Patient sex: F
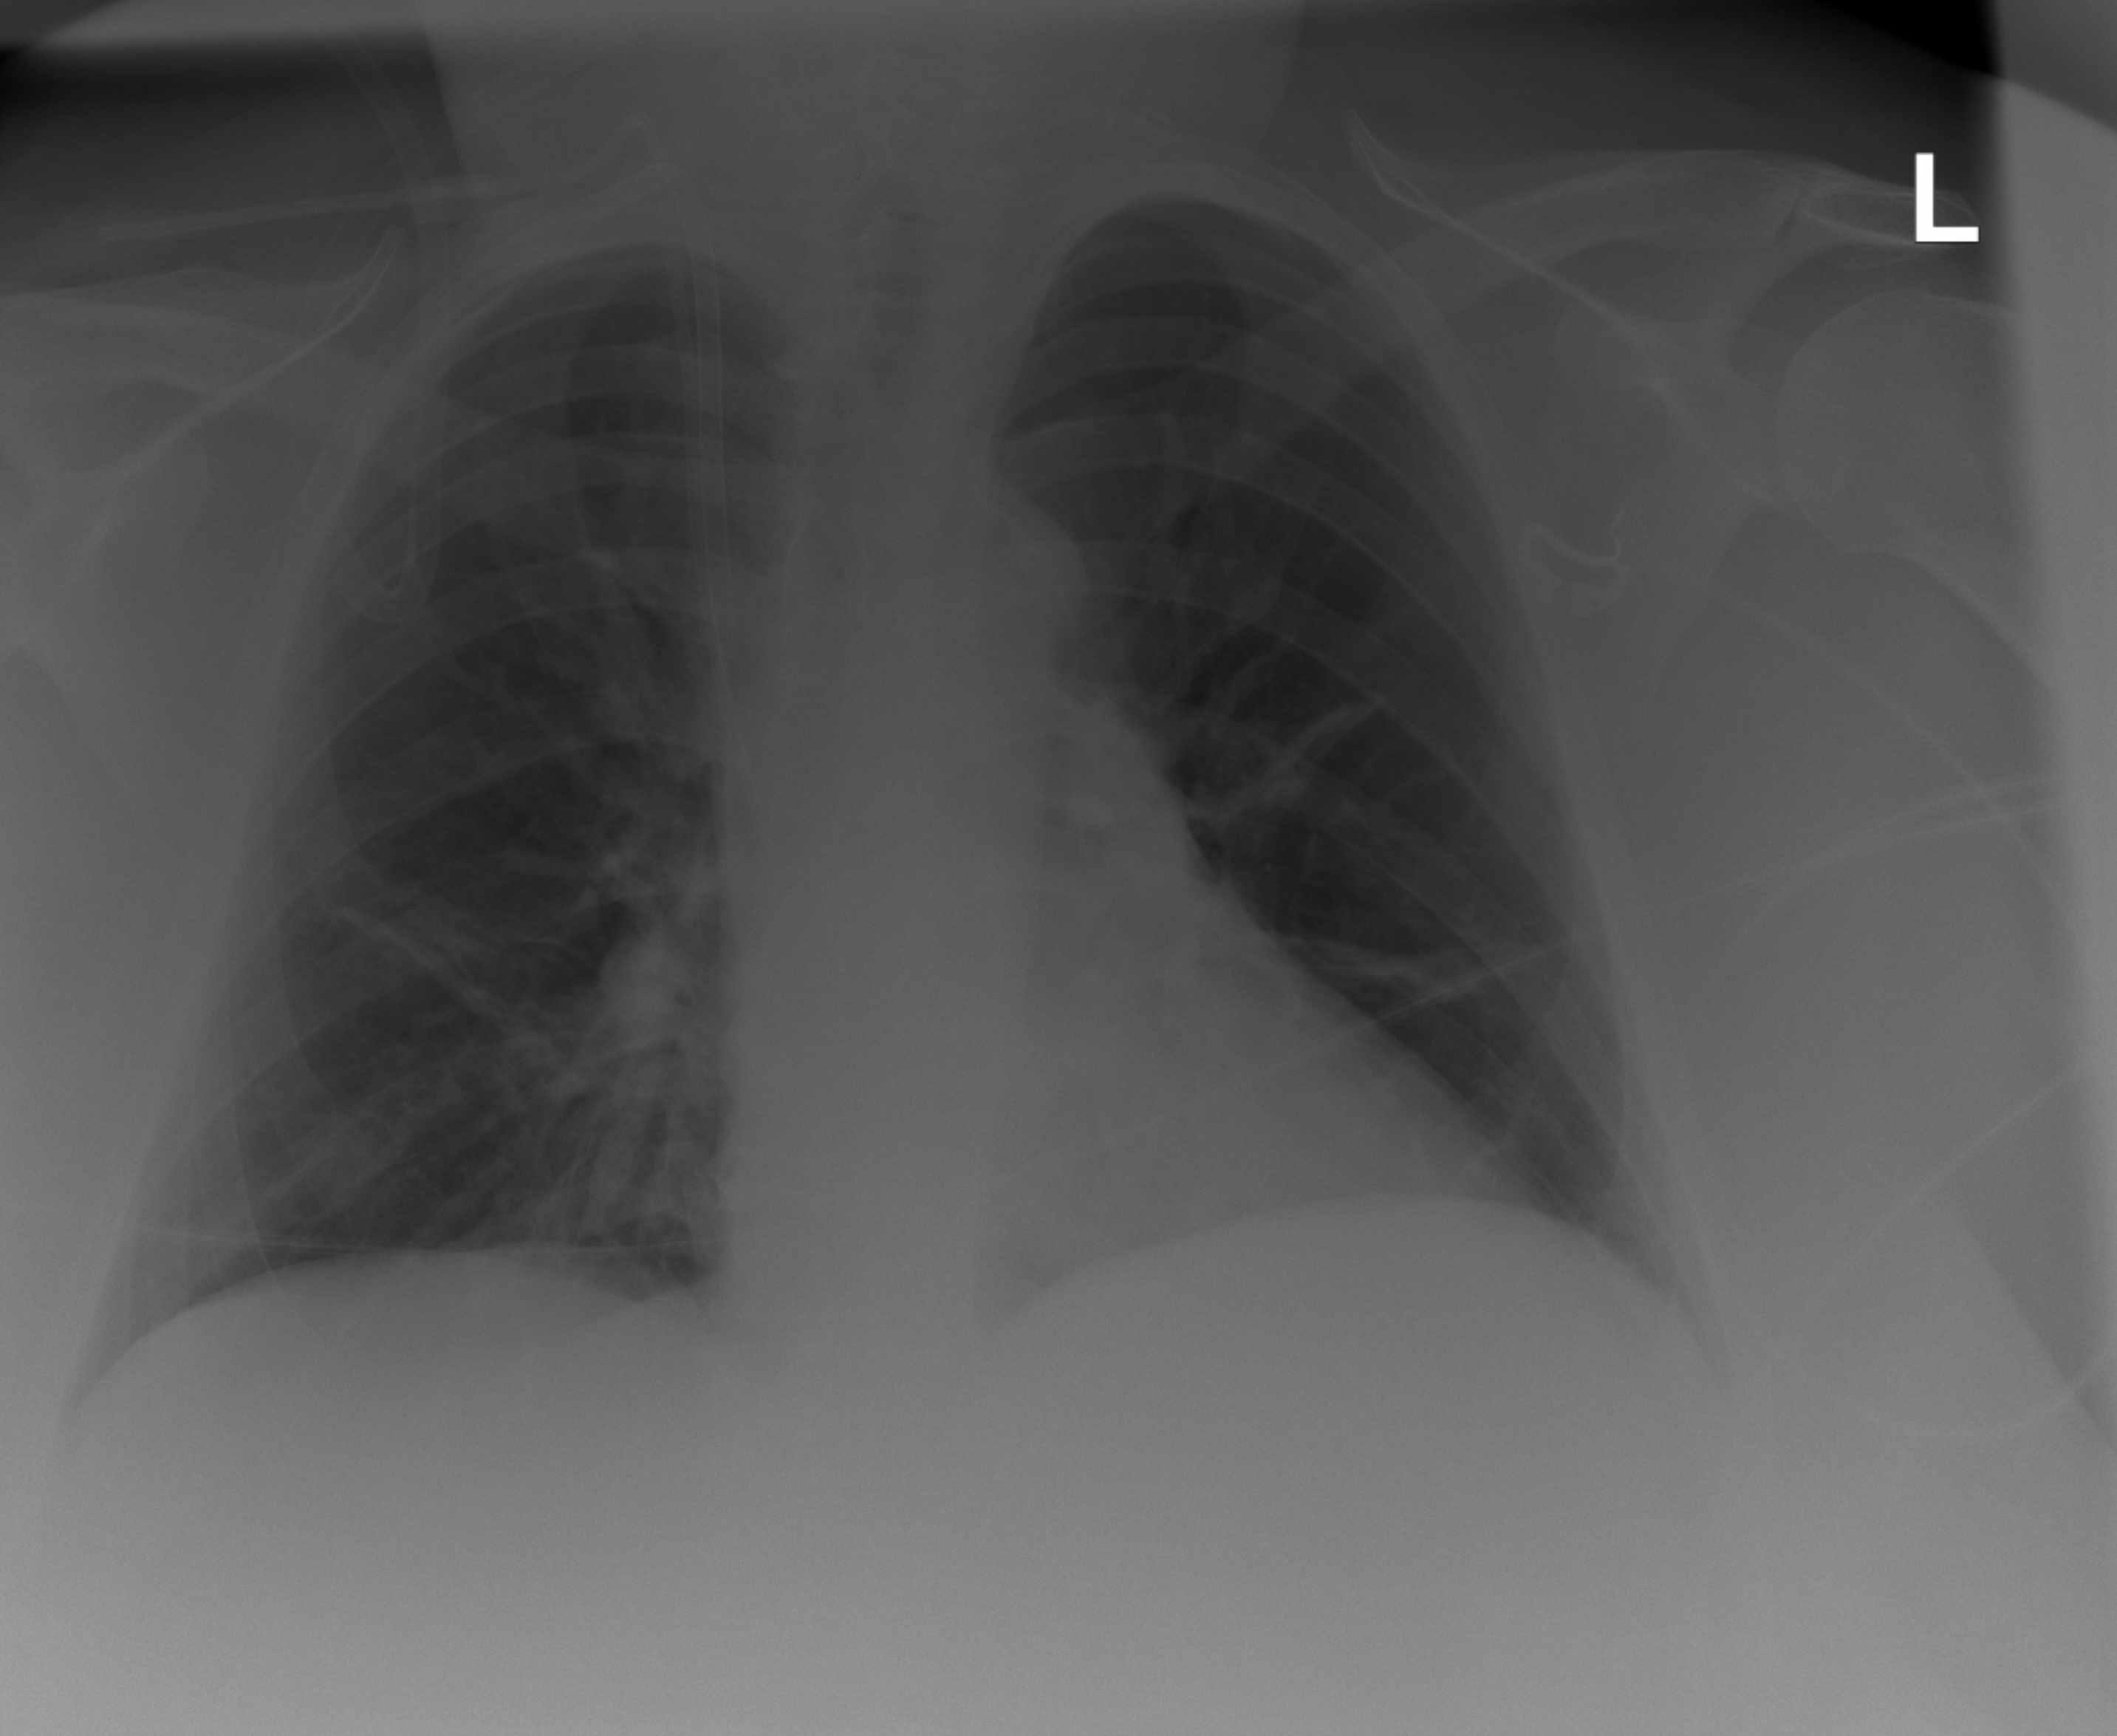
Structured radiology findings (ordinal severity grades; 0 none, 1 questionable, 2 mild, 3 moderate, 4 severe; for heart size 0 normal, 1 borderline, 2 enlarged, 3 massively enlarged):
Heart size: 0
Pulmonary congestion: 0
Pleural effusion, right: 0
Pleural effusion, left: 0
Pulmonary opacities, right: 0
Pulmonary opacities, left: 0
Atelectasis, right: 2
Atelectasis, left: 2